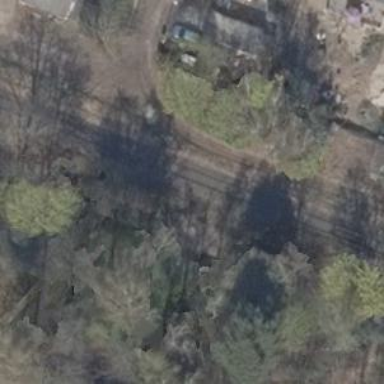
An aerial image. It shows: Signal light at railway crossing.